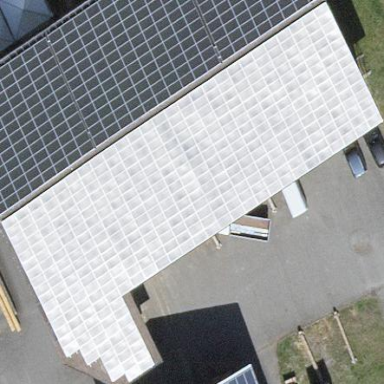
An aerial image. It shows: Solar power generator utilizing photovoltaic technology with solar photovoltaic panels.